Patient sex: M
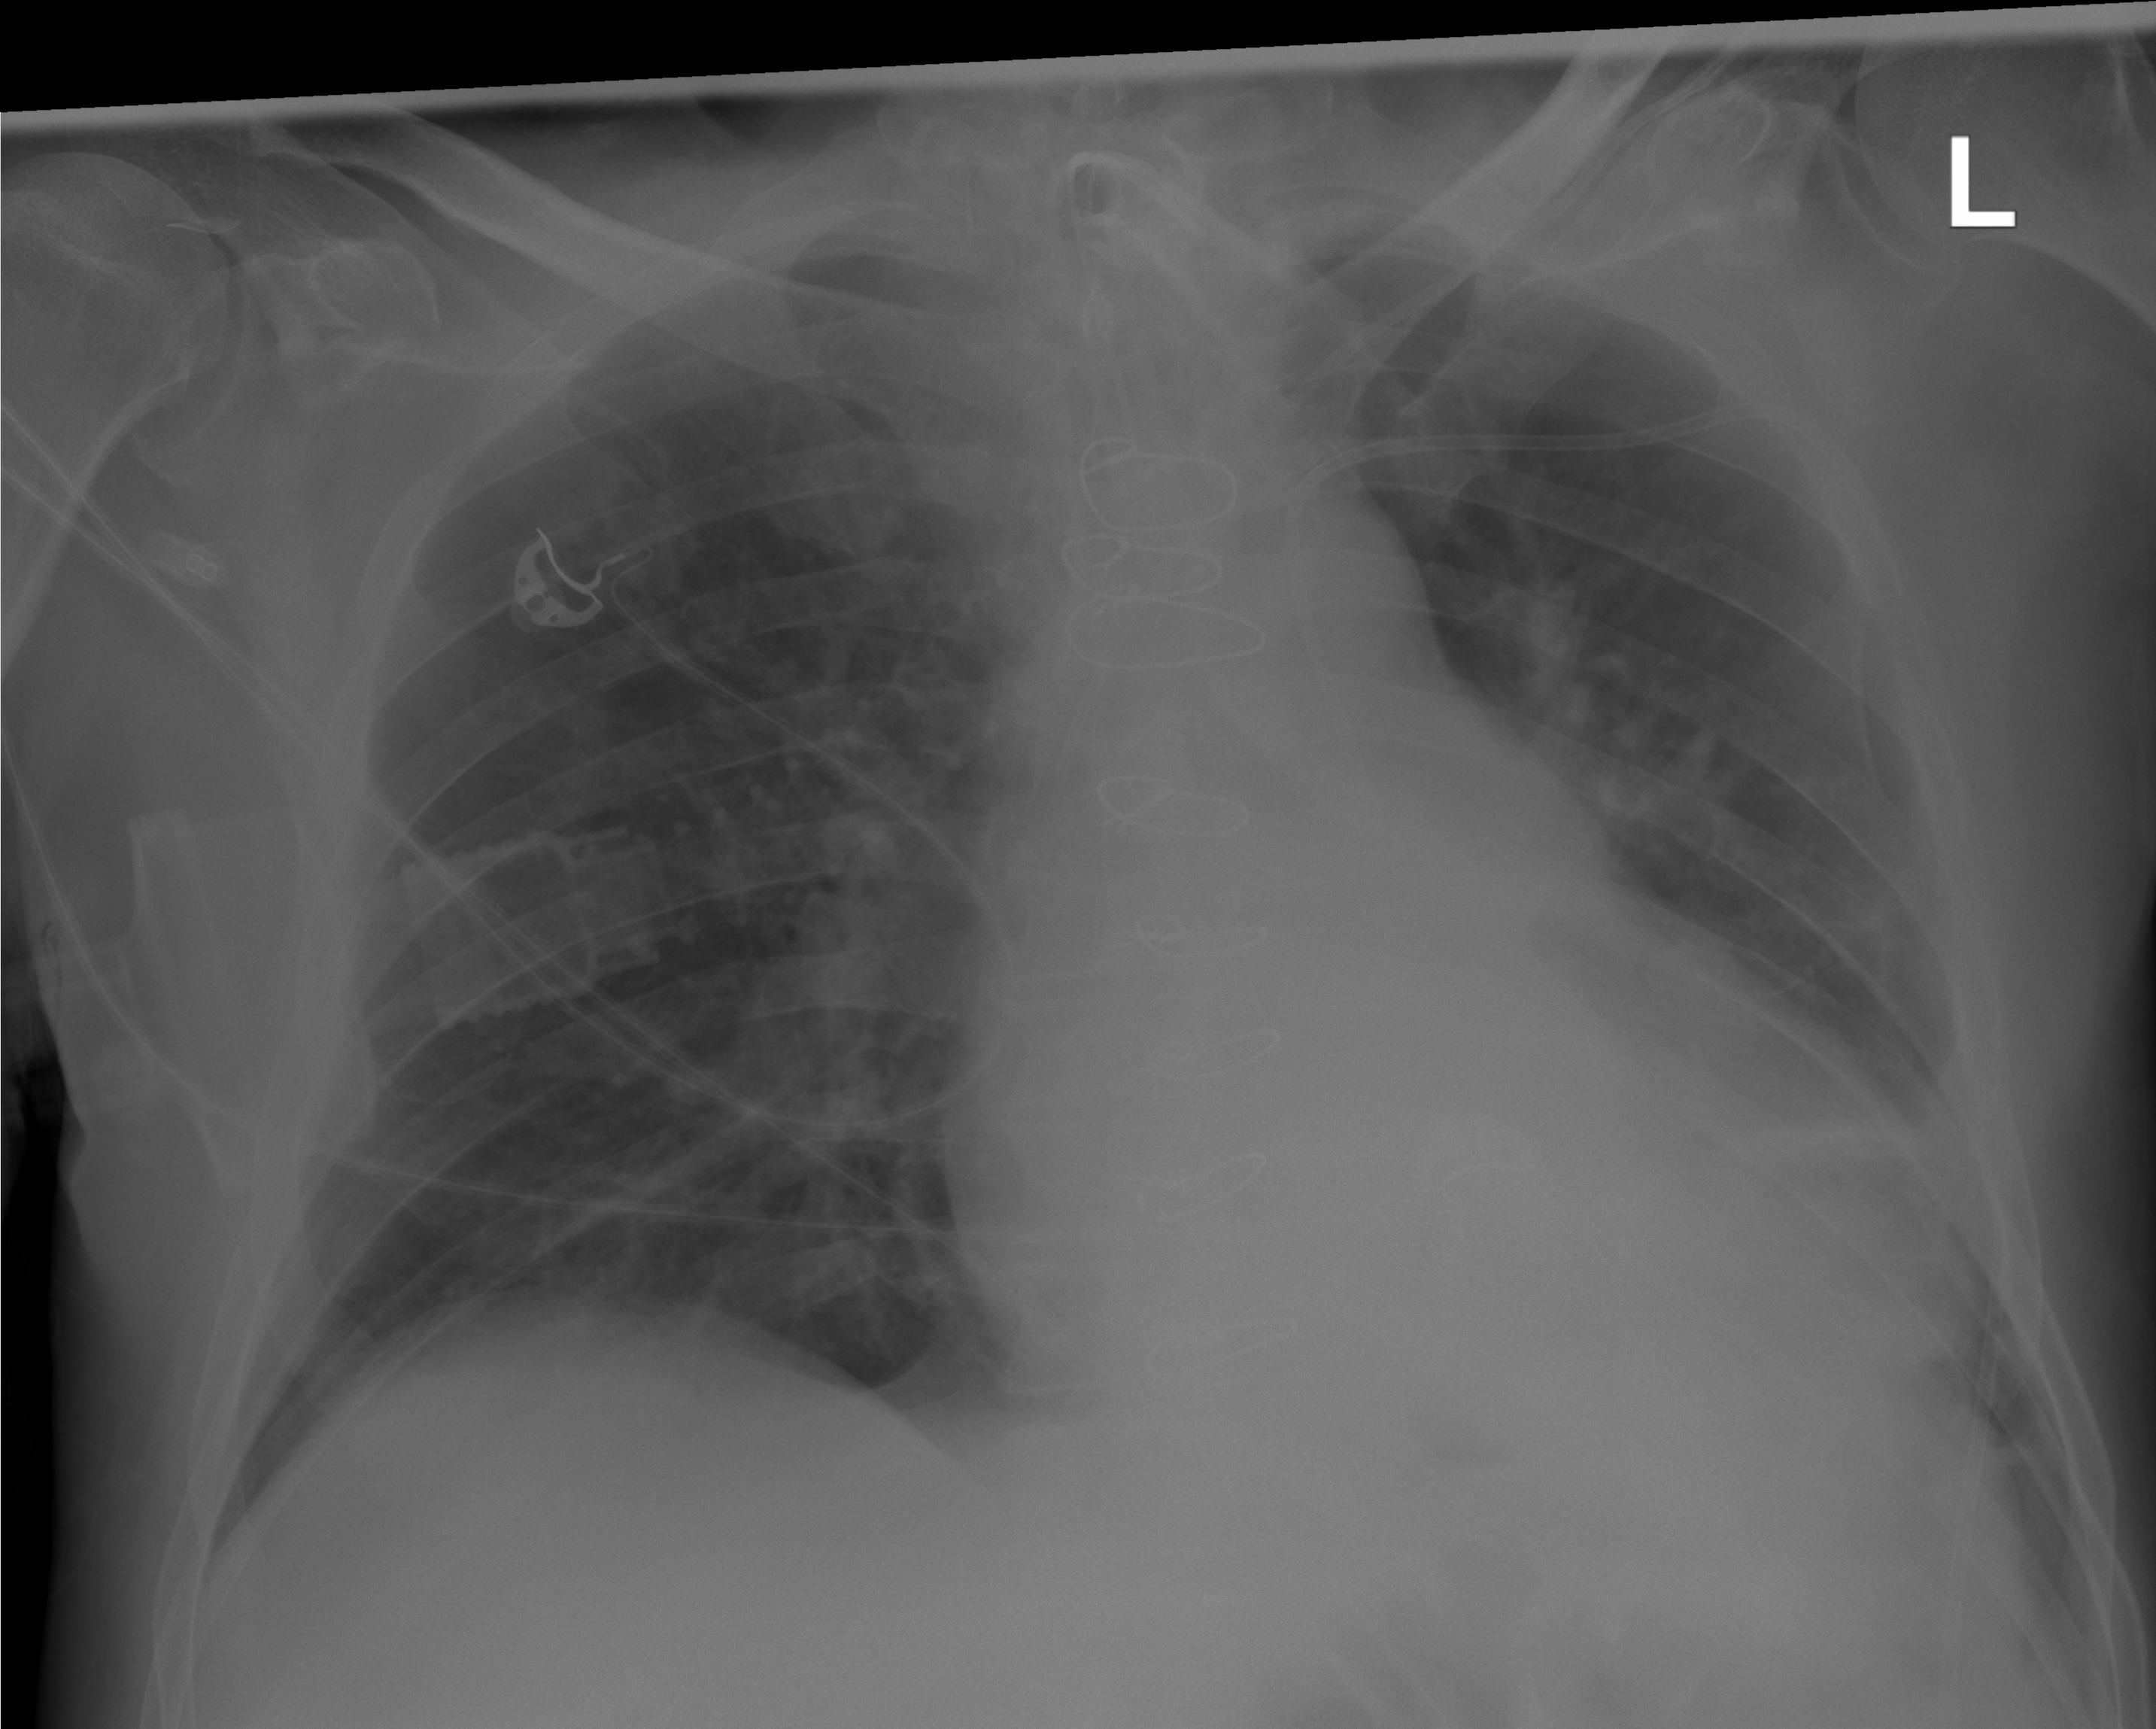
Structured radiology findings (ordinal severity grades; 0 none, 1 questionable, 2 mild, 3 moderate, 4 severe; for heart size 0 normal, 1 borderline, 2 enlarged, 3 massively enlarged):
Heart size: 2
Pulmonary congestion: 0
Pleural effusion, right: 0
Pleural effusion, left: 0
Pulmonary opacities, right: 0
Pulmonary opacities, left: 0
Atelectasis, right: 0
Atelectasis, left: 2